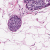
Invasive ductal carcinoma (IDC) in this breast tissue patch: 0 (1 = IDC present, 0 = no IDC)